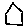
Label: hexagon